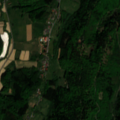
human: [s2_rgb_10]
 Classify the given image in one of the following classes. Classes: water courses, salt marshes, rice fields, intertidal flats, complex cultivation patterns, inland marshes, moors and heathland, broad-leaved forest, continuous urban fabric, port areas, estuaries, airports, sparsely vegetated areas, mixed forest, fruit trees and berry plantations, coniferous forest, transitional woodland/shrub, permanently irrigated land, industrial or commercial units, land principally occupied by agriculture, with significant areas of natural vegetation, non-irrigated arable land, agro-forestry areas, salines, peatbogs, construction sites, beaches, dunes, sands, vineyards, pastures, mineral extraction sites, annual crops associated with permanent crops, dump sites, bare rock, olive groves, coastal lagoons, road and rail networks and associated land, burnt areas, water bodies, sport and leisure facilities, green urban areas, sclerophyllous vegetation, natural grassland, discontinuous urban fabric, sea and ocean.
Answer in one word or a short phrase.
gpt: pastures, complex cultivation patterns, broad-leaved forest, mixed forest